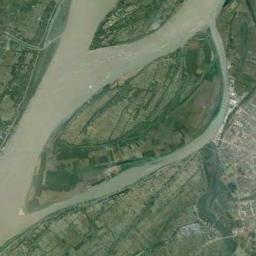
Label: island